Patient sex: F
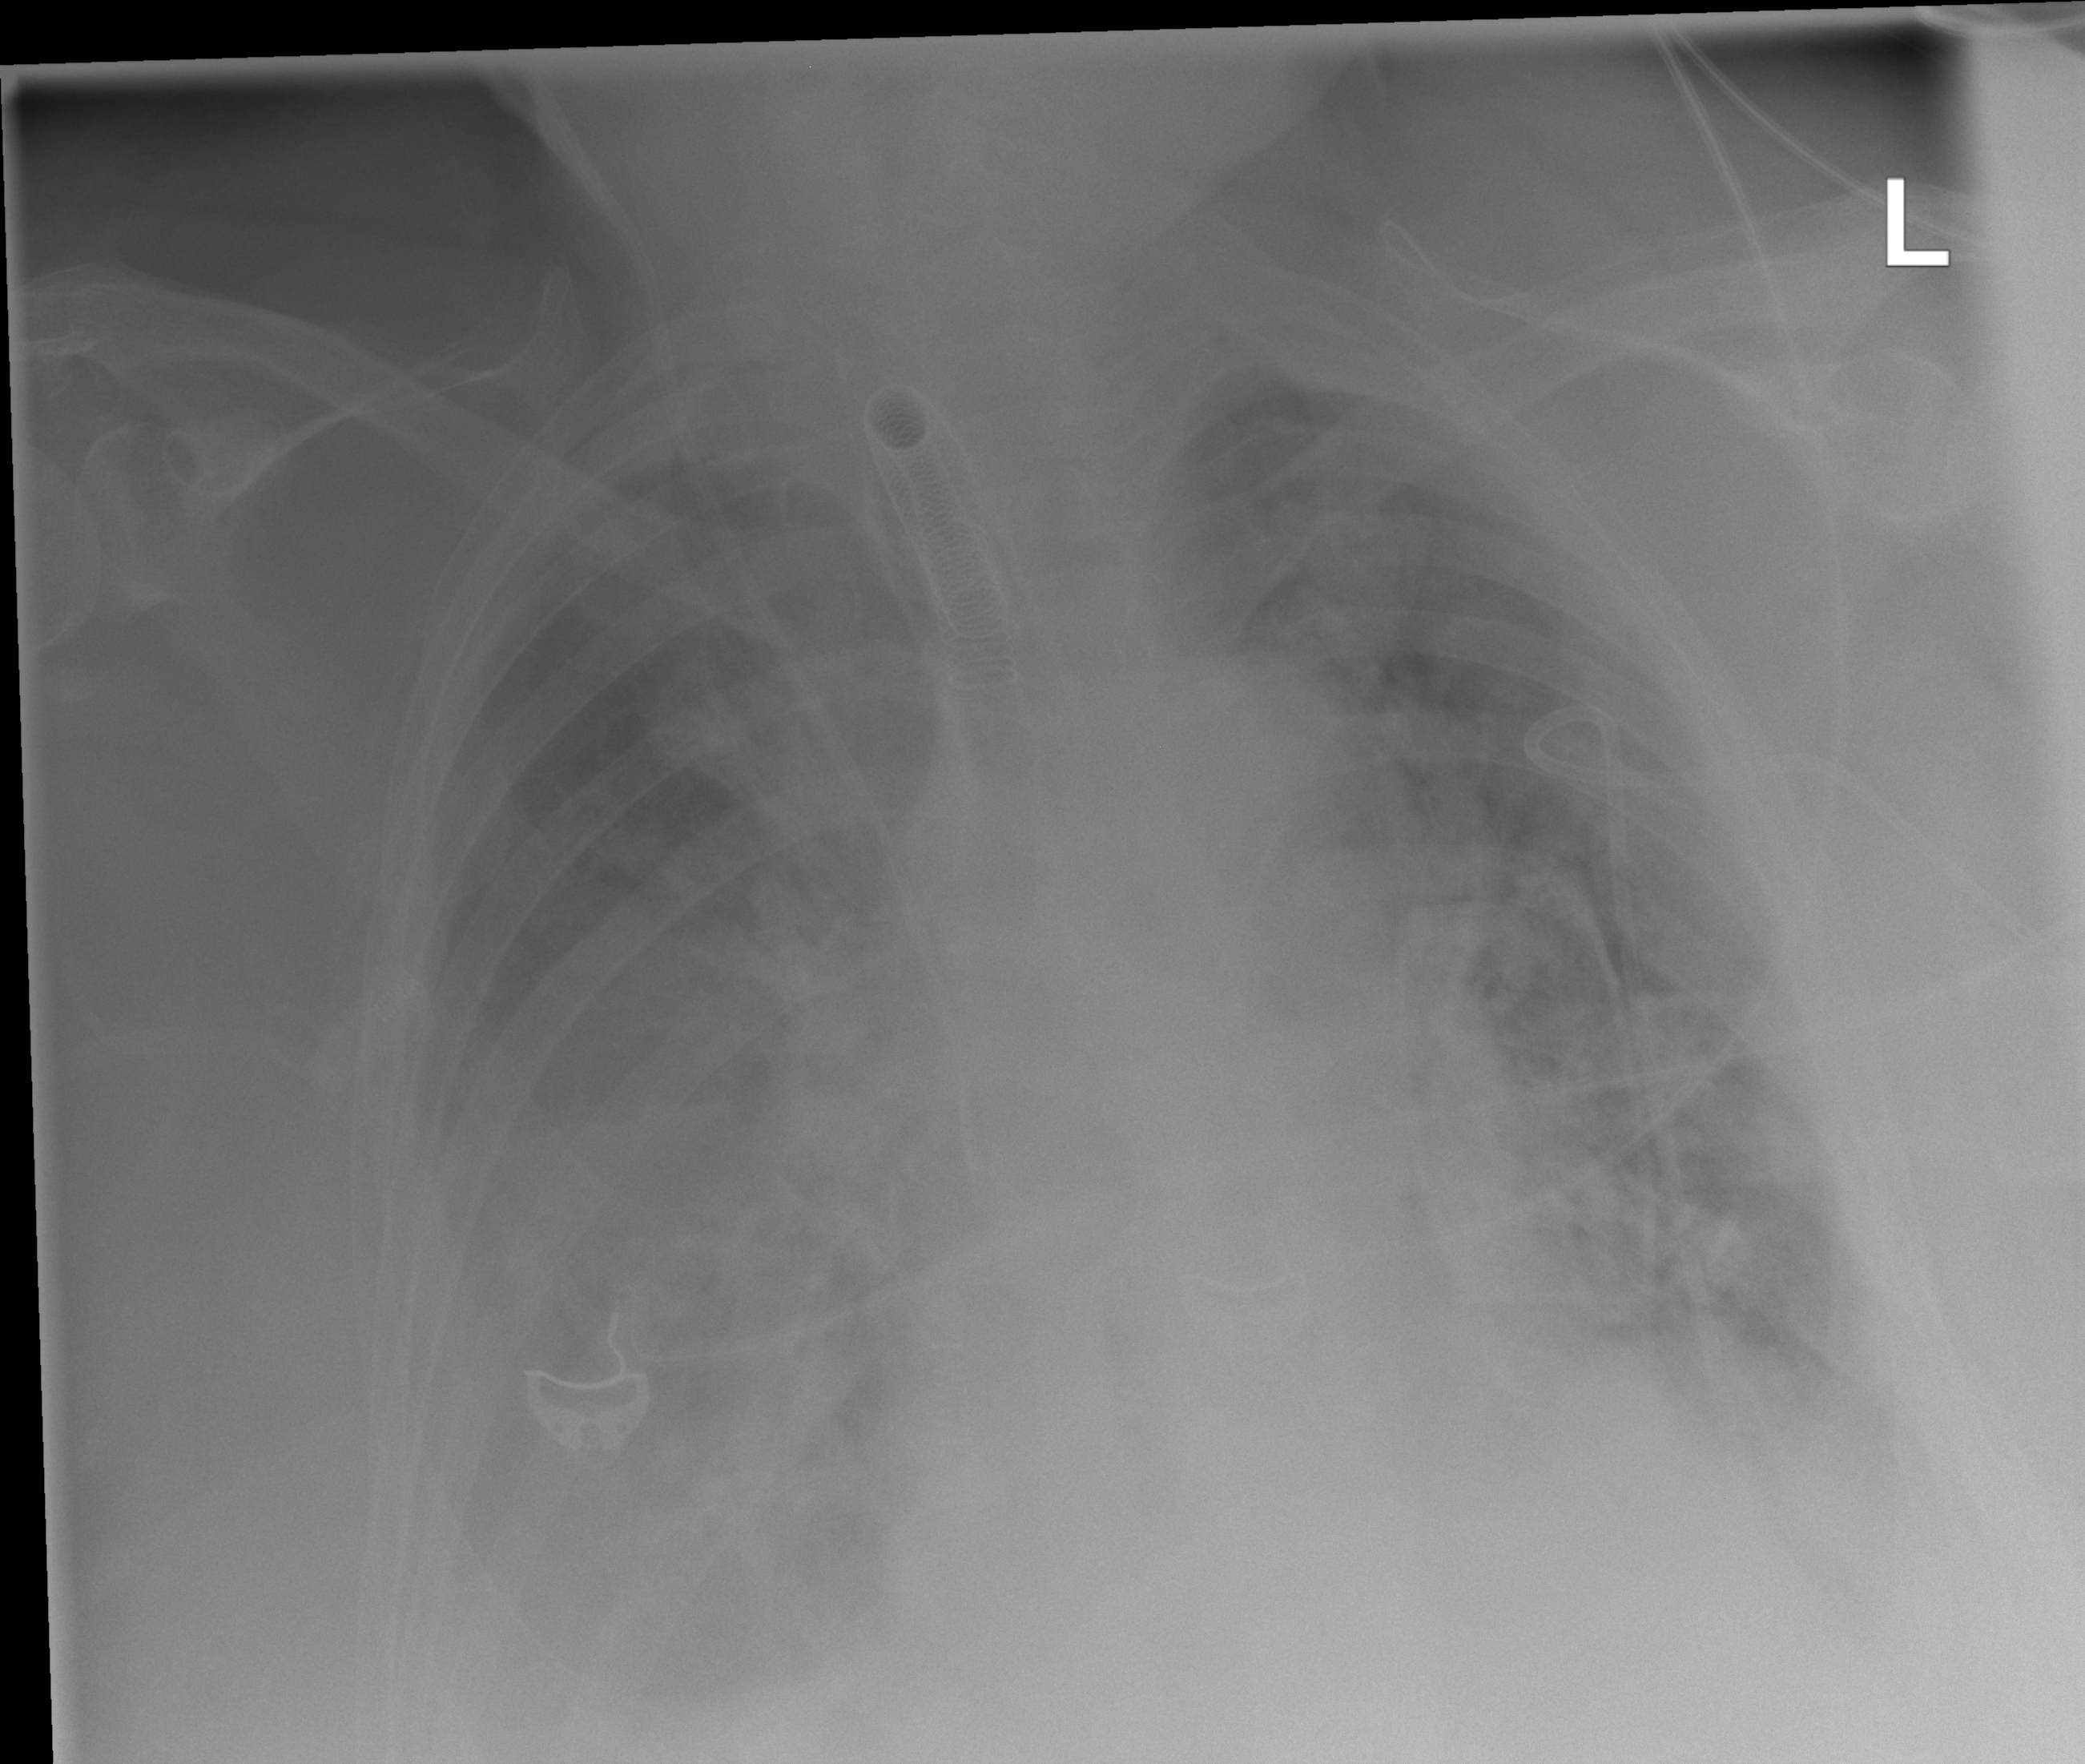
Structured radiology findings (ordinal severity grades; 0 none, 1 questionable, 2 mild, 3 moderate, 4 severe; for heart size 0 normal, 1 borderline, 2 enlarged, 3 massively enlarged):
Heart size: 0
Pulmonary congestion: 1
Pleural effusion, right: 2
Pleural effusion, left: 2
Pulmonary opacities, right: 2
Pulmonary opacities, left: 2
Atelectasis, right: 2
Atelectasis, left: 2